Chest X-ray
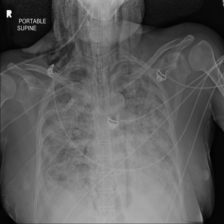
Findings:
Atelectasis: negative
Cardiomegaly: negative
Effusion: negative
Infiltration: negative
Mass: negative
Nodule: negative
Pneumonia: negative
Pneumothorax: negative
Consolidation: negative
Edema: negative
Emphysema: negative
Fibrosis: negative
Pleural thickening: negative
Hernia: negative